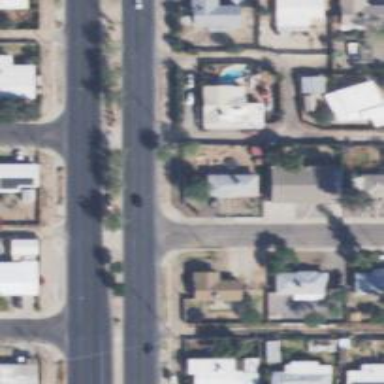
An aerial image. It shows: Alley classified as service road.